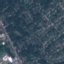
Land use / land cover class: Residential